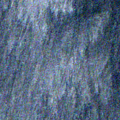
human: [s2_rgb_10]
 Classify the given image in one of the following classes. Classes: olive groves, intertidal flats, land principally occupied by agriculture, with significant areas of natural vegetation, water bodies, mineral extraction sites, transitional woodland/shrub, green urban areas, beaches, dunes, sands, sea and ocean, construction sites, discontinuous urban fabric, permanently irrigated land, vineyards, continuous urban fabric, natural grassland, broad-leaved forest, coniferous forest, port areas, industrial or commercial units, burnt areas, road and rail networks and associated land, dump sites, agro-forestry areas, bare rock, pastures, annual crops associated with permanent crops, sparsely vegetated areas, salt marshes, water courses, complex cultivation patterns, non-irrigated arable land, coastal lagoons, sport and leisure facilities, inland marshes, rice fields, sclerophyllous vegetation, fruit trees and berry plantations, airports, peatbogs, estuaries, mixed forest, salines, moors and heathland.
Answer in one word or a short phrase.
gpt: water bodies